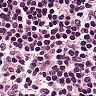
Metastatic tissue present: no